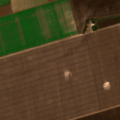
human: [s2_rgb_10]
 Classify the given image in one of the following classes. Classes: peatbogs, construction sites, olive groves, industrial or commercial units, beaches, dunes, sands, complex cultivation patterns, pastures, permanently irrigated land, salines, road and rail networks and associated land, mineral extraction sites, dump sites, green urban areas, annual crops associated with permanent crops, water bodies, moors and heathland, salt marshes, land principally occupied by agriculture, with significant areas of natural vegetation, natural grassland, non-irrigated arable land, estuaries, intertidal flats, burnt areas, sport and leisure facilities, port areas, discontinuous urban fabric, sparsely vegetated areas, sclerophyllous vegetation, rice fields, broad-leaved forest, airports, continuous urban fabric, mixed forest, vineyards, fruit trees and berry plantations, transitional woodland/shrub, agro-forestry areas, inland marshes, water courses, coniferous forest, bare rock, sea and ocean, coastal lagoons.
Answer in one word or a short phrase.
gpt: non-irrigated arable land, fruit trees and berry plantations